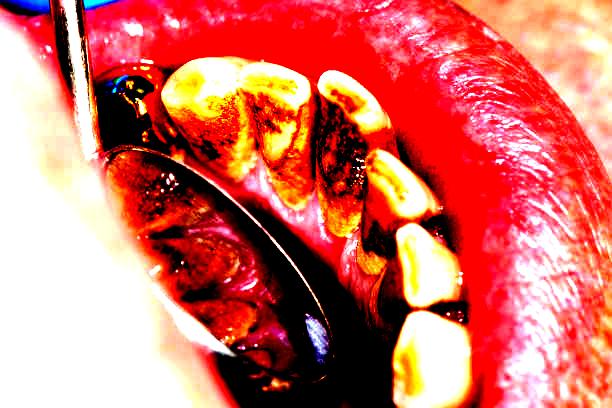
Condition: Calculus